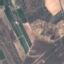
Label: PermanentCrop